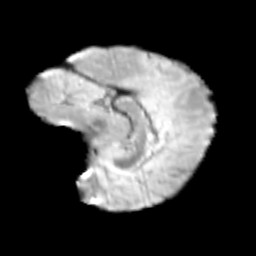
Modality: T2w
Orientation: sagittal
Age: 12
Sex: female
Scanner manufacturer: siemens
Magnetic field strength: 3 T
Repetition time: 3.8 s
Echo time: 0.07 s